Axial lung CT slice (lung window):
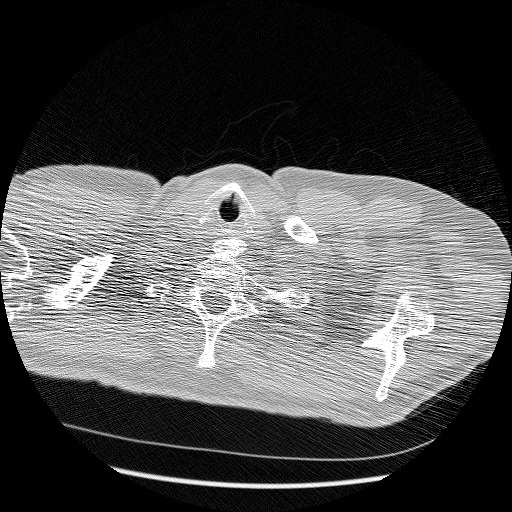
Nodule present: no